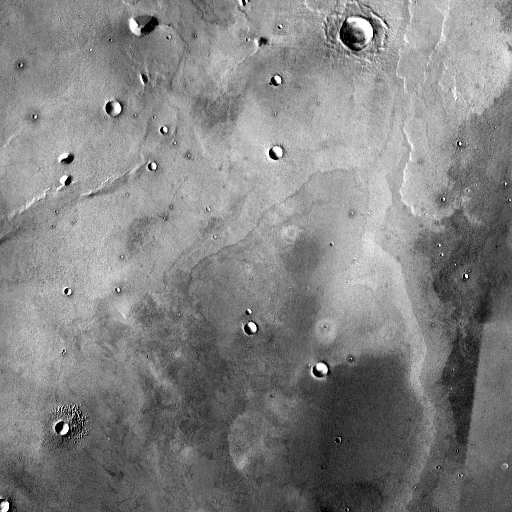
Crater classes present: Background, Other, Layered